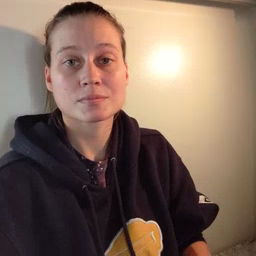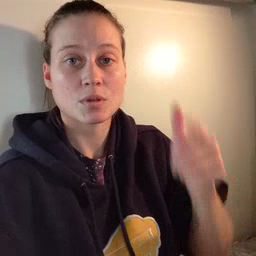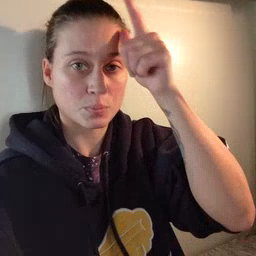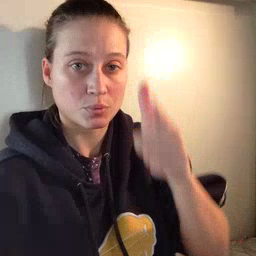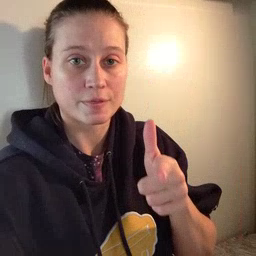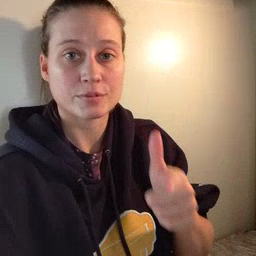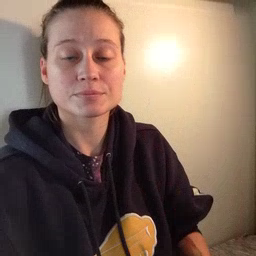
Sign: brother